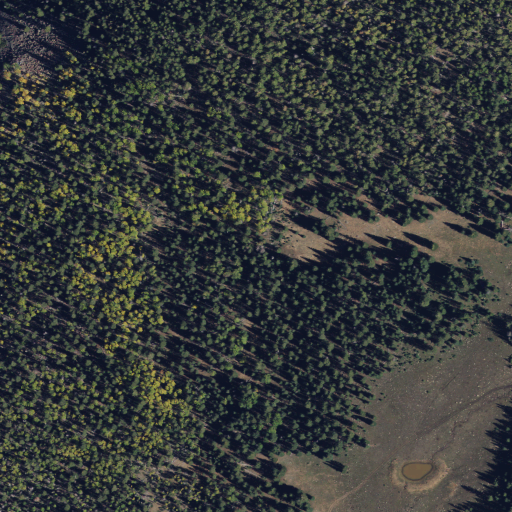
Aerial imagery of mountain in Utah named Burr Top containing evergreen forest, mixed forest, and shrub